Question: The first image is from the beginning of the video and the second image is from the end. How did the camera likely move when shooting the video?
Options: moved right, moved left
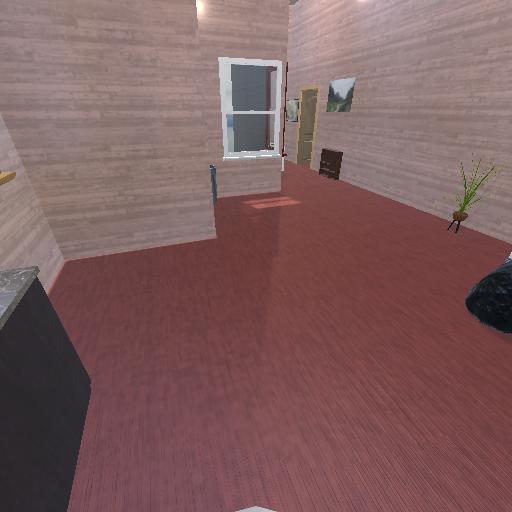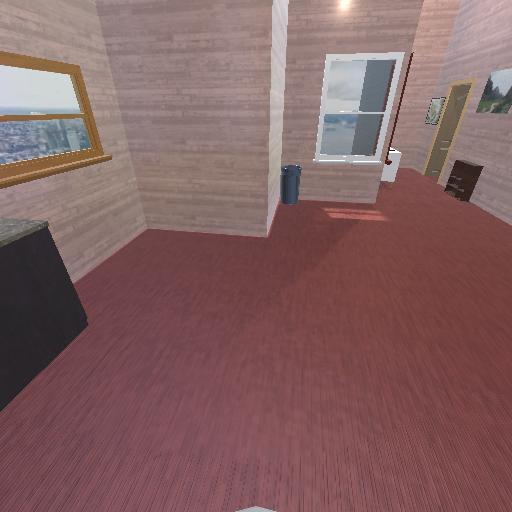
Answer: moved right